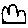
Label: cloud